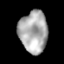
Tissue: lung
Cell type: T cells
Senescence score: 0.1846
Nuclear area (px): 1170
Mean DAPI intensity: 170.067